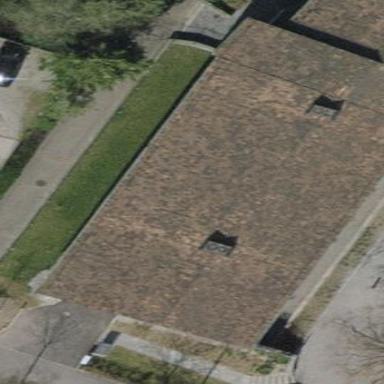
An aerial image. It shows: Kindergarten building.